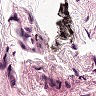
Metastatic tissue present: no